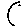
Label: moon